Question: I created an 'AlertDialog' which is longer than the actual screen size. Within my 'AlertDialog' I have a 'ListView' which I can scroll down to see all items.
My problem is with my 'Button': it is half displayed in the bottom of the screen.
Here is what it looks like :

It seems that the button is not considered to be within the 'View'.
What should I do to keep the everything inbound?
Thank you. Leo
---
As you said I might do something weird, I took a closer look at my code before posting you it.
I found that I didn't remove the 'builder.setMessage()' that I used at the beginning. So after removing that line, it worked fine. Now the entire 'ListView' is displayed!
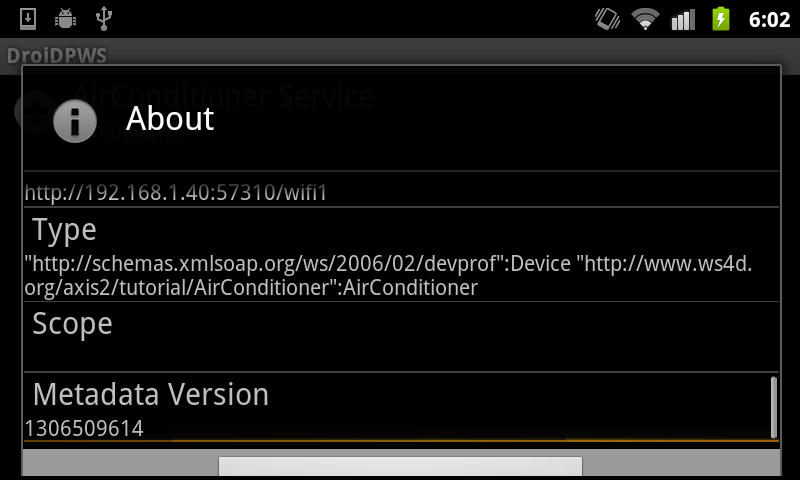
Answer: As you said I might do something weird, I took a closer look at my code before posting you it.
I found that I didn't remove the builder.setMessage() that I used at the beginning. So after removing that line, it worked fine. Now the entire ListView is displayed!